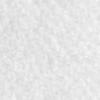
Label: no_change